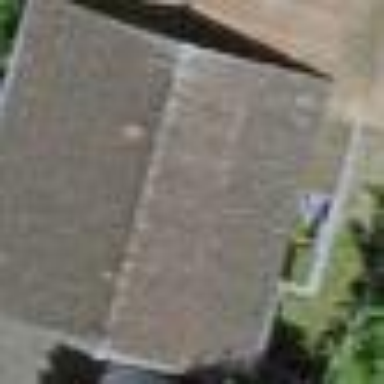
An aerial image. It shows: Garage.